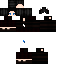
A female human skin with dark skin, wearing brown long hair dressed in a black hoodie and black pants, featuring a closed mouth.